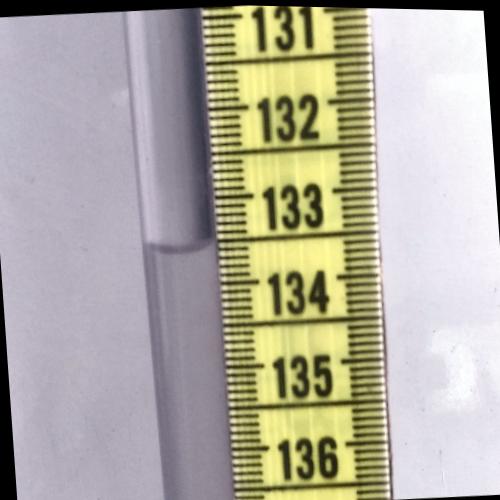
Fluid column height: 133.6 cm